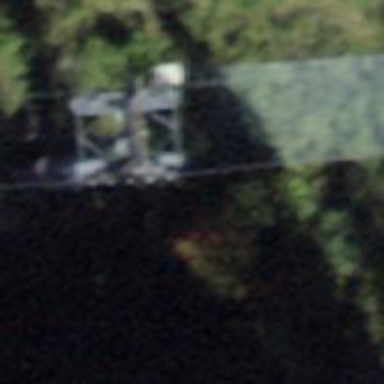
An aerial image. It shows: Pylon used for aerialway.